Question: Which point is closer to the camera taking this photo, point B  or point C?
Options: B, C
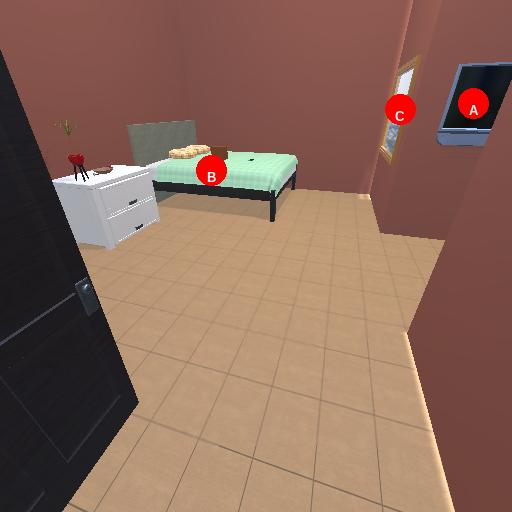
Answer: B